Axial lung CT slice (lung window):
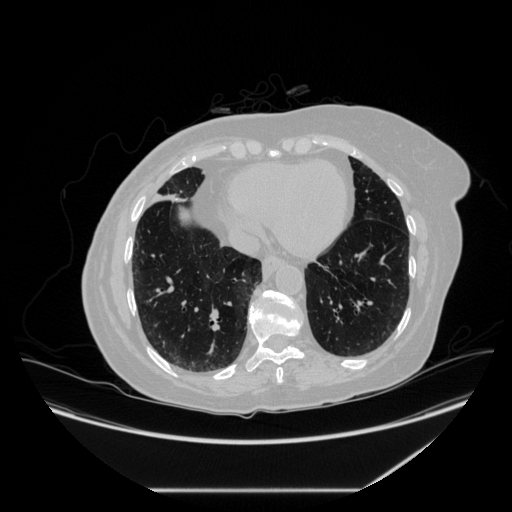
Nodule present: no